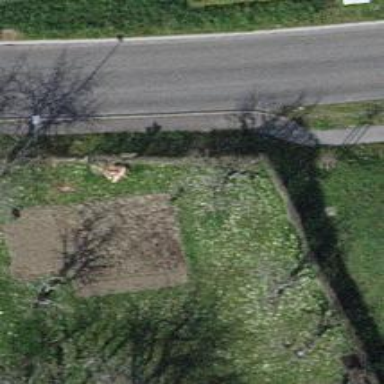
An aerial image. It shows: Garden with deciduous broadleaved trees.